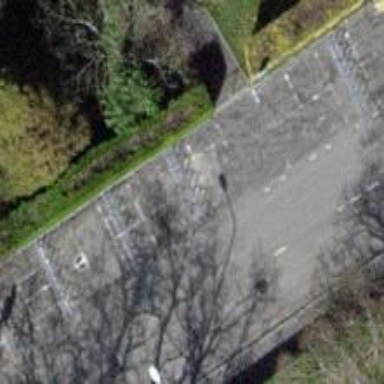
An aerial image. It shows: Bicycle parking area.